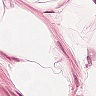
Metastatic tissue present: no